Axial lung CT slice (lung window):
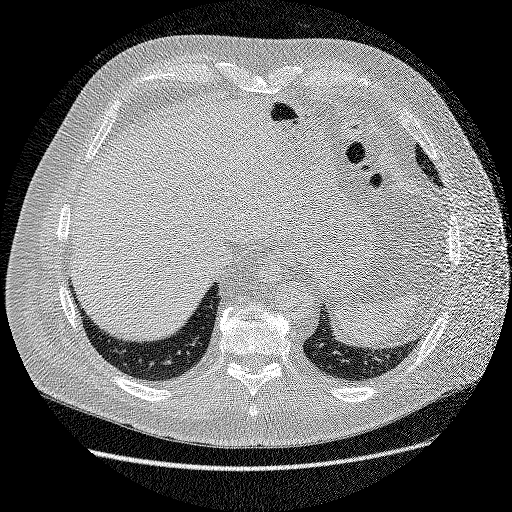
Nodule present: no